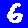
Digit: 6